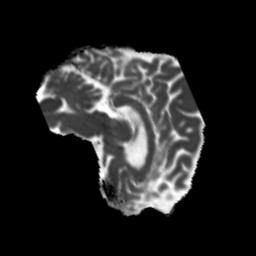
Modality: MD
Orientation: sagittal
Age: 42
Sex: male
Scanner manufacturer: siemens
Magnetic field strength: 3 T
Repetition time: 5.25 s
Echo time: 0.08 s